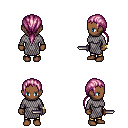
a pixel art fantasy rpg character, female body template, human, dark skin, chain mail, gold greaves, pink ponytail hairstyle, bracelets, dagger, four views (front, back, left, right), 2x2 character sprite sheet, small pixel art, hard edges, no anti-aliasing